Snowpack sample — Snodgrass Mountain, Crested Butte, Colorado (2/4/25, 12:06 PM MST)
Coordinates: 38.923, -106.968
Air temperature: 35 °F
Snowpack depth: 80 cm
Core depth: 30 cm
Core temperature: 35.6 °F
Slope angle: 14°, slope face: 78°
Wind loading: low
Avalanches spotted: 0
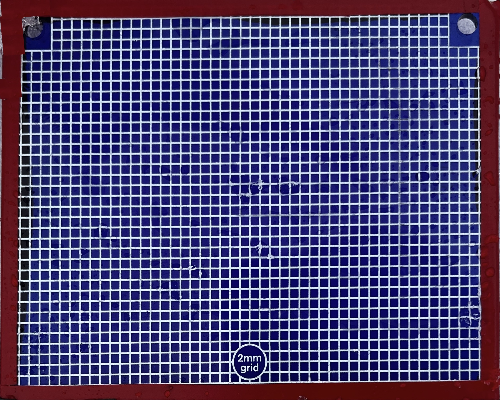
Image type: profile
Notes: No avalanches nearby, unusually warm weather for the last month reported by residents, Collected 25 yards from treeline